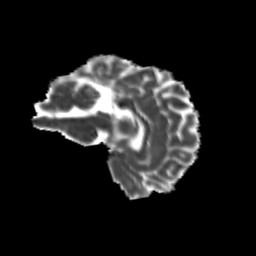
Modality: MD
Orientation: sagittal
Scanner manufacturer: siemens
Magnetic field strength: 3 T
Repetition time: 9.2 s
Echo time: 0.084 s